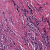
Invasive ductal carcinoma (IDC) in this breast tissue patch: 0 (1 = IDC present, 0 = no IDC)